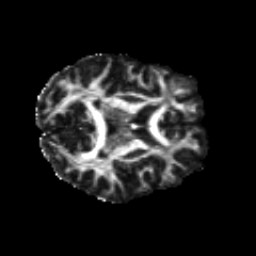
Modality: FA
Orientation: axial
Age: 18
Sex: female
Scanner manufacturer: siemens
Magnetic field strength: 3 T
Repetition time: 8.8 s
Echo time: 0.085 s